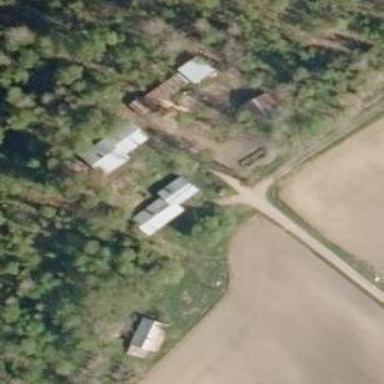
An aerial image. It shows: Farmyard area.